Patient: sex M, age 58
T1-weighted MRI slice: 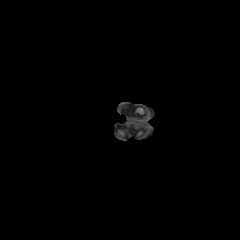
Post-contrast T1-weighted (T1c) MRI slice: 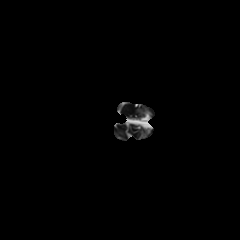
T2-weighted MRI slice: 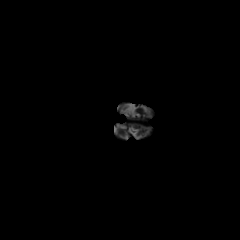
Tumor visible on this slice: no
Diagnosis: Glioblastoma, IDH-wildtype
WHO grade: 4